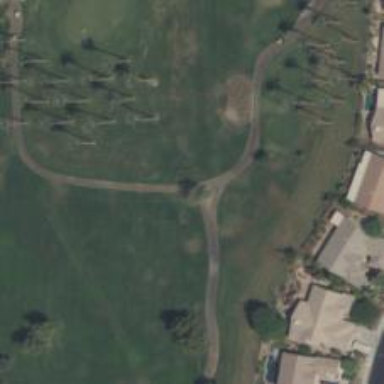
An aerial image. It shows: Service road designated as golf cart path.